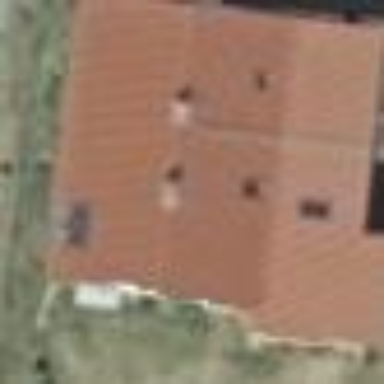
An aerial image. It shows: House with flat roof. It consists of multiple building parts.